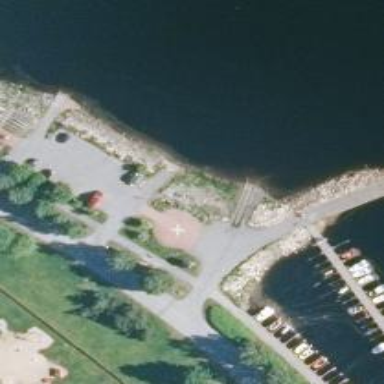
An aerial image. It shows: Slipway on leisure land.